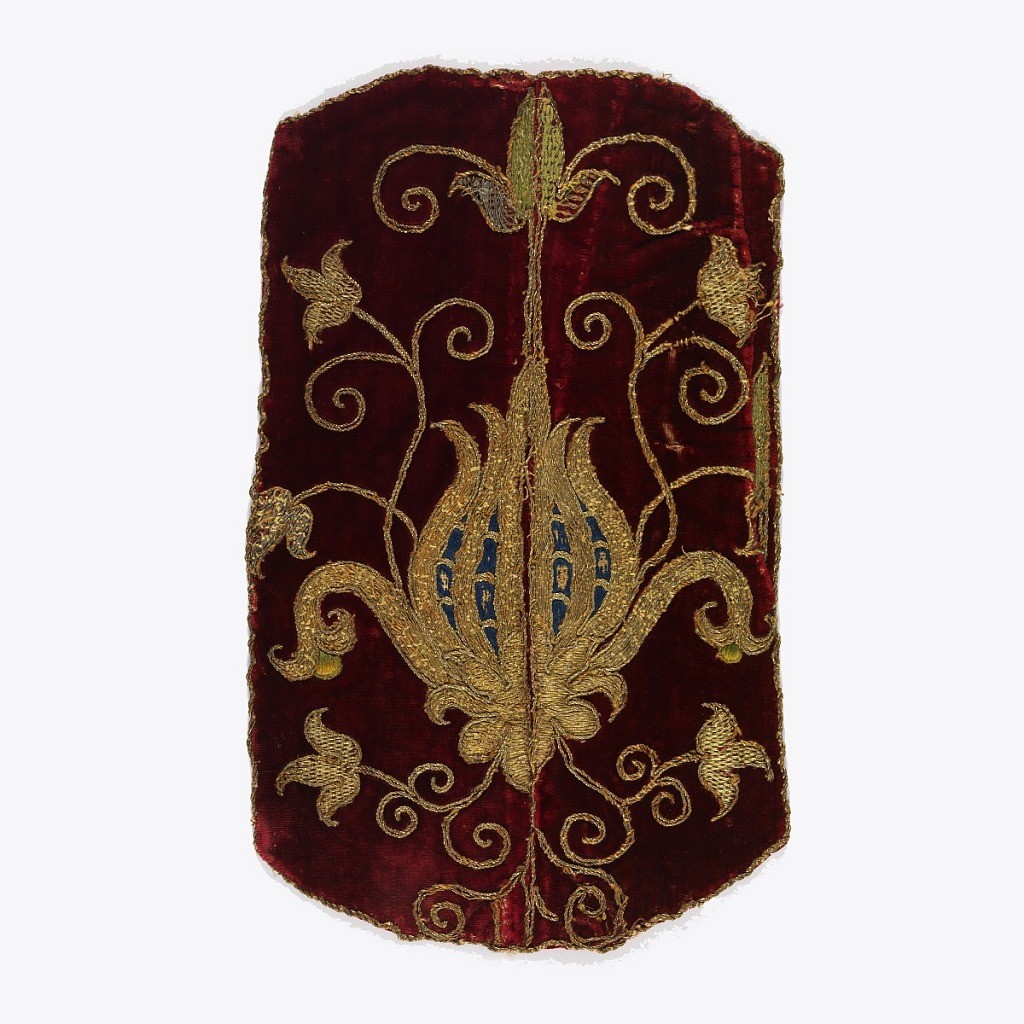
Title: Fragment
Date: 17th century
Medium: silk, metallic thread Technique: appliqué on velvet
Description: Dark red velvet embroidered in metallic thread, green, blue and yellow silk in a design of a pomegranate with tendrils. On two seamed pieces of velvet.